Field crop: maize
Growth stage: 1
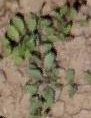
Species: convolvulus